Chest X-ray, PA view. Patient: 39 years old, sex F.
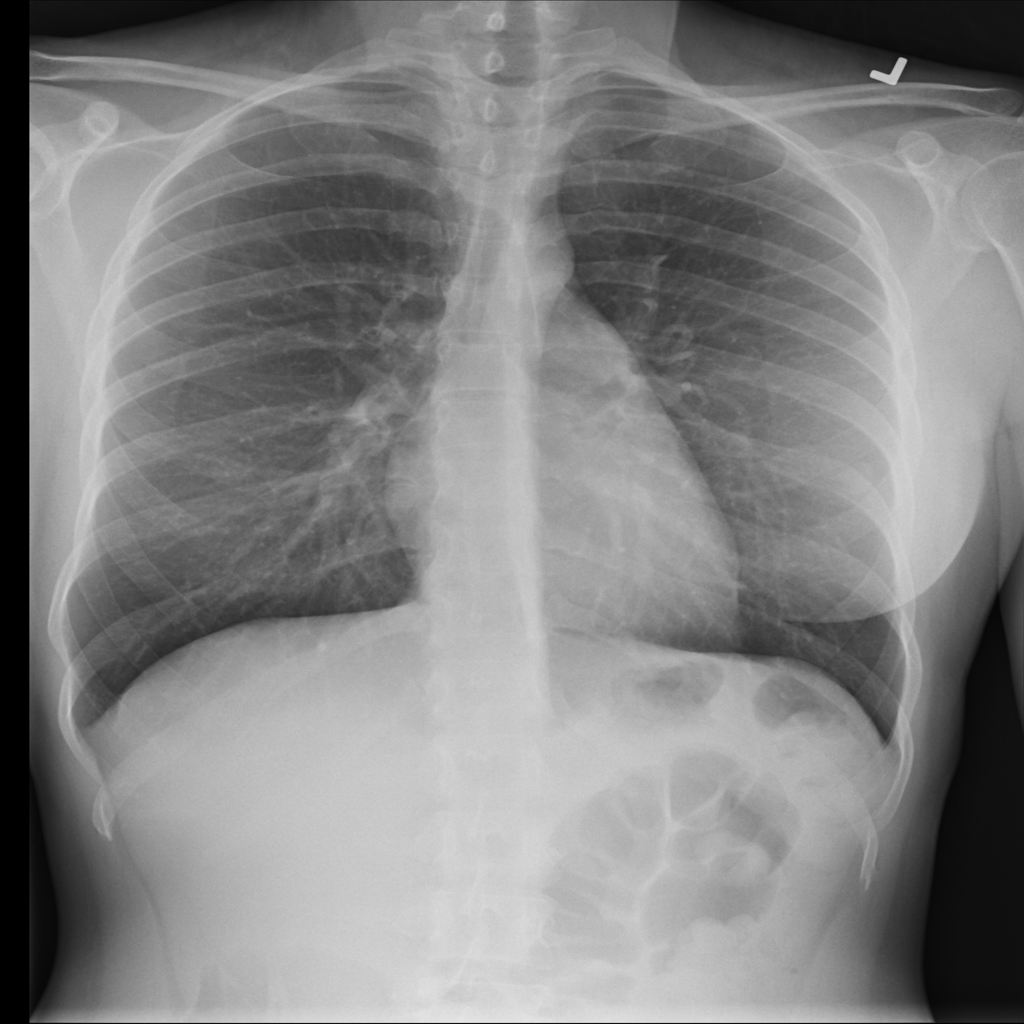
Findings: No Finding